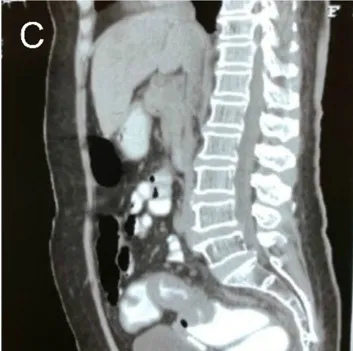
Abdominal MSCT showed sigmoid tumour.
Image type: radiology (ct)